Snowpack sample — Snodgrass Mountain, Crested Butte, Colorado (2/4/25, 12:06 PM MST)
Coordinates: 38.923, -106.968
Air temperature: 35 °F
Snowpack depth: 80 cm
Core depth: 60 cm
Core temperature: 32 °F
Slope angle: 14°, slope face: 78°
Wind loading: low
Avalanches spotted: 0
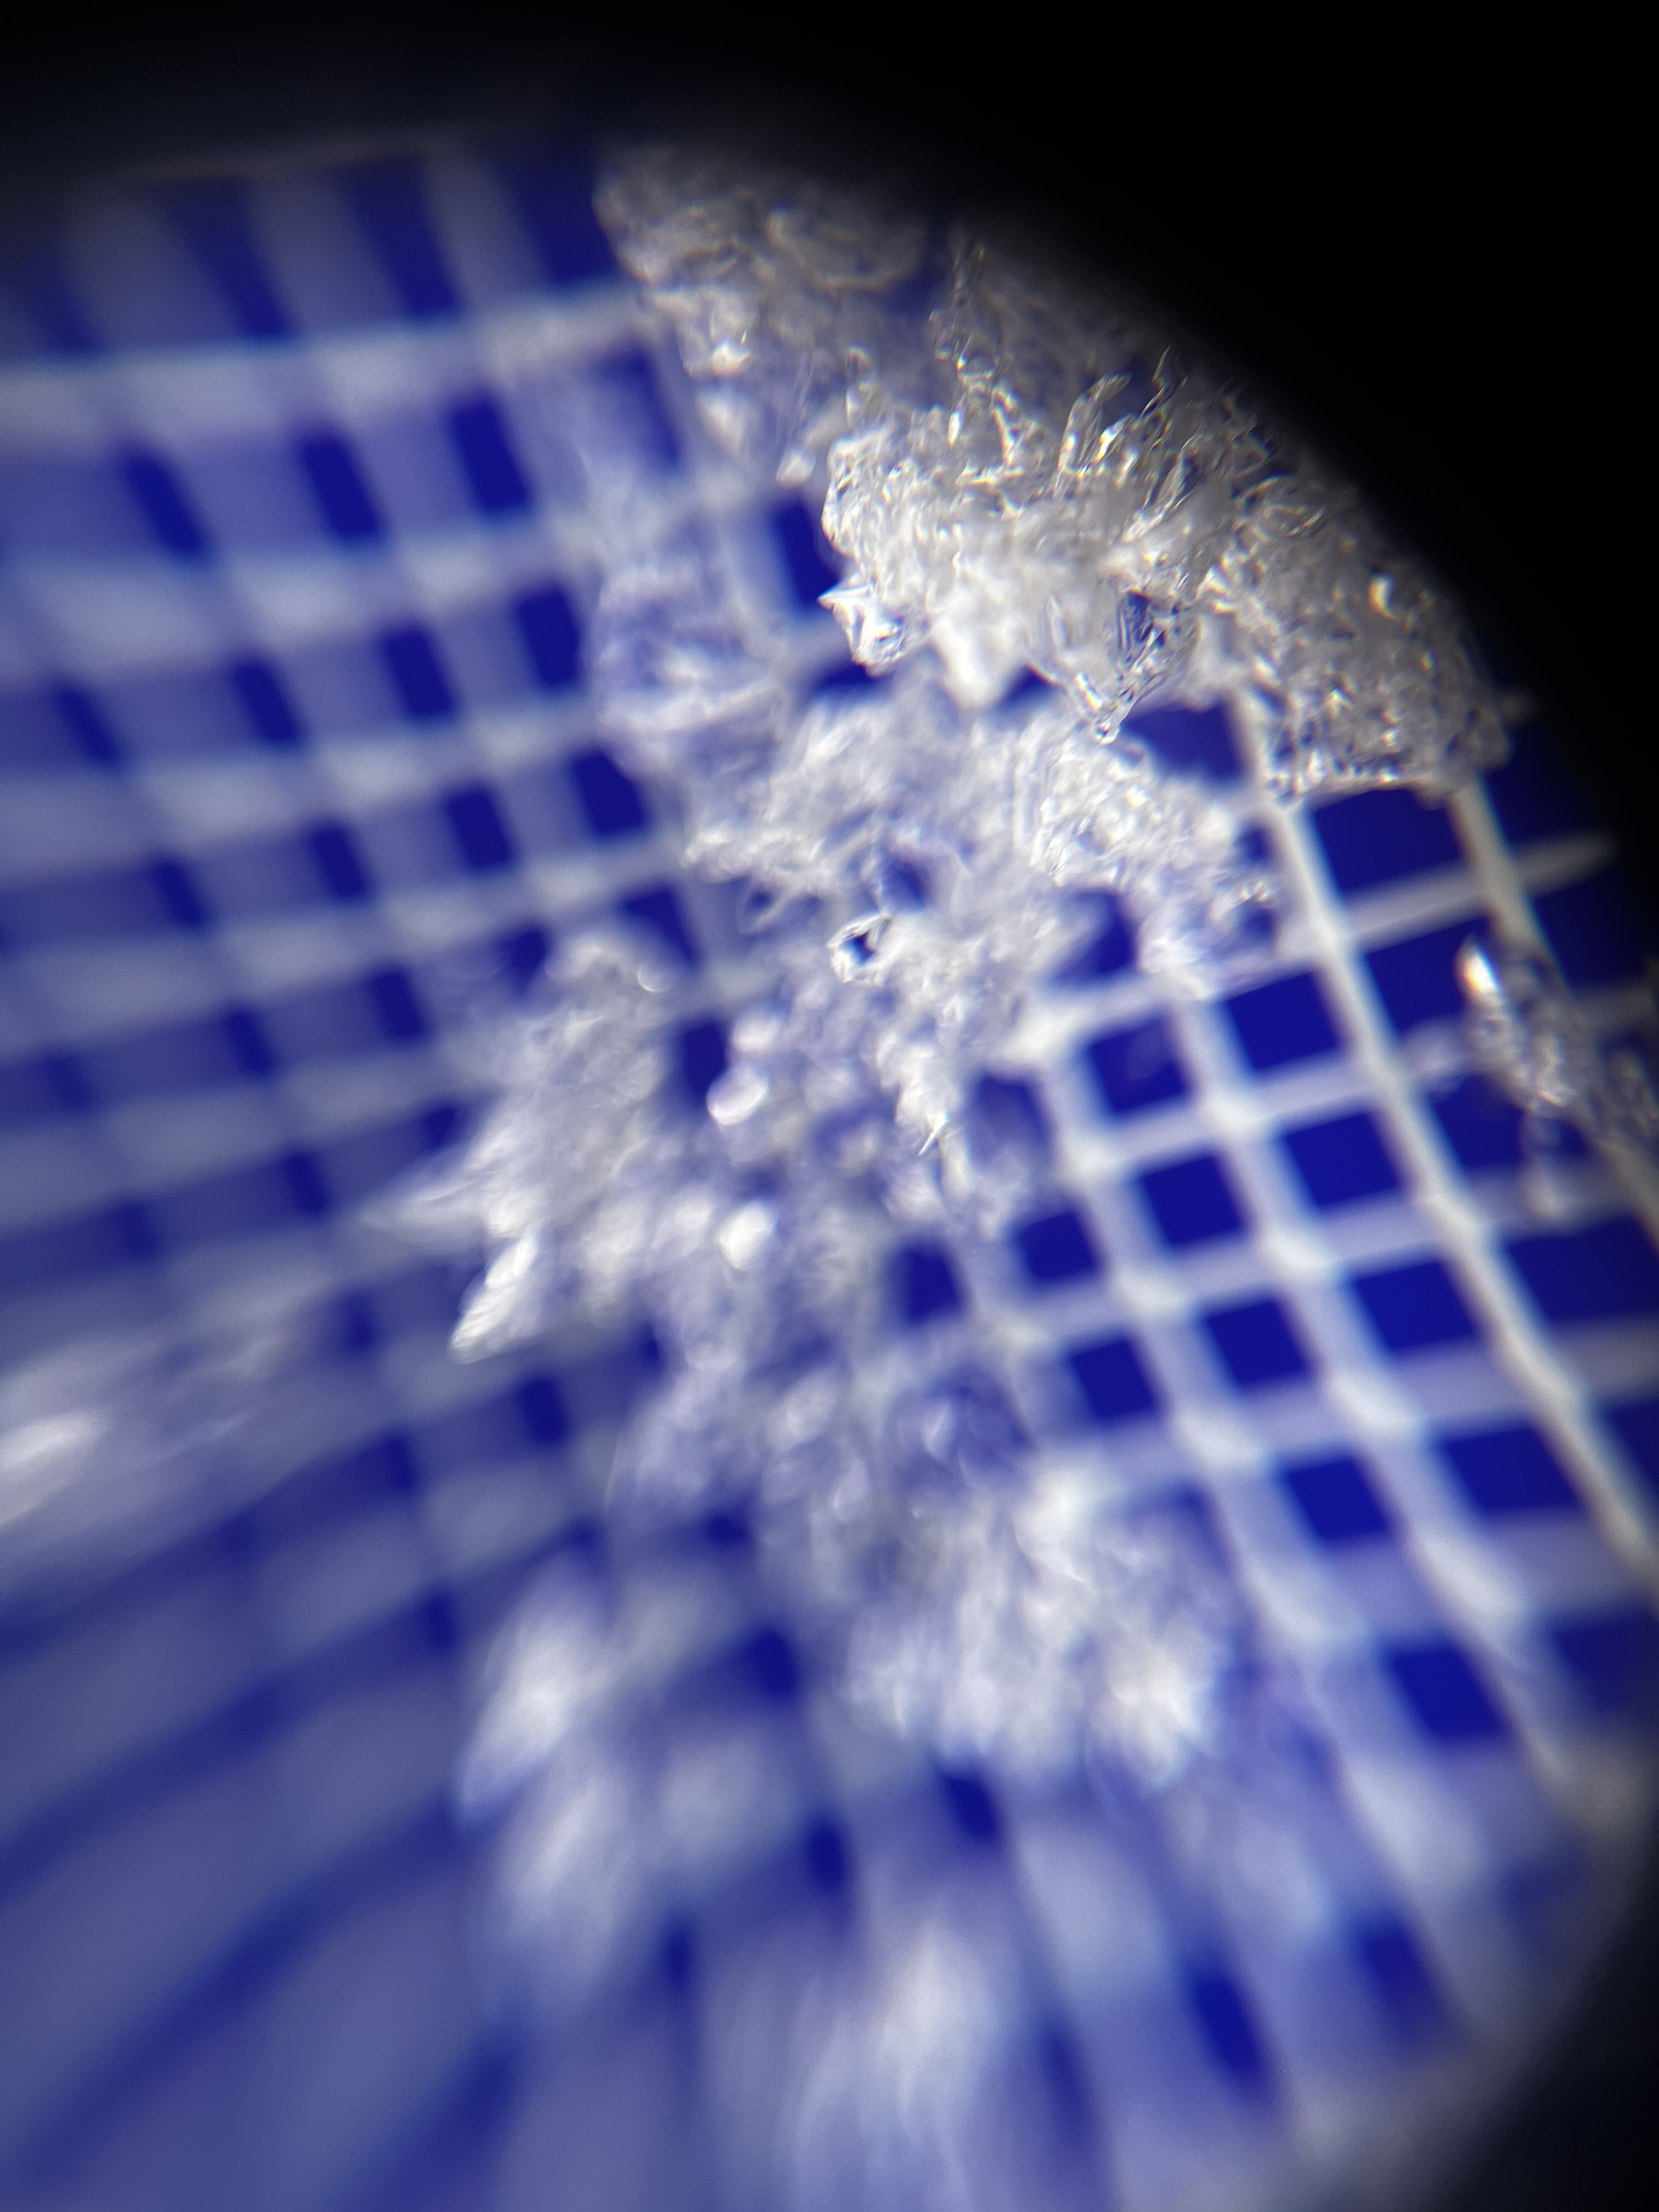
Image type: magnified_profile
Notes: No avalanches nearby, unusually warm weather for the last month reported by residents, Collected 25 yards from treeline